Current action and preconditions to check: path_clear

Your task: For each precondition in the list above, predict whether it will hold at this action.

Consider the current scene as observed from the mobile robot's camera, and analyze the predicted future states of all dynamic agents (e.g., people, animals, vehicles, or any moving entities) within the NEXT SECOND.

IMPORTANT: Only answer "very likely" if you are absolutely certain—based on strong, clear evidence—that a dynamic agent will violate the precondition in the predicted future state. Do NOT answer "very likely" for unlikely, ambiguous, or low-probability risks.

Ask yourself for each precondition: Is there a high probability, with clear and convincing evidence, that the predicted future states of any dynamic agent will interfere with the predicted future state of the currently executing action within the NEXT SECOND, causing that precondition to fail?

Assess the risk level based on these predictions. Use "likely" or "very likely" if motions create a clear risk of interference.

Use "neutral" or "improbable" if agents are nearby but their predicted paths are clearly diverging or non-conflicting.

Failure Risk Categories: "very improbable", "improbable", "neutral", "likely", "very likely"

Answer Format: Output ONLY the probability_of_failure value from these categories: "very improbable", "improbable", "neutral", "likely", "very likely"

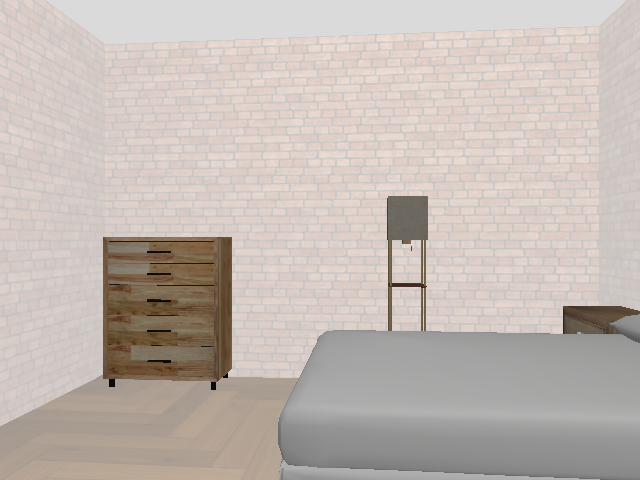

Answer: very improbable